Question: I am using below code on Button Click event. Along with data , web page html is getting into csv file.

'''
var data = new[]
{
new Project { CustomerName = "Big Corp", Title = "CRM updates", Deadline = DateTime.Today.AddDays(-2) },
new Project { CustomerName = "Imaginary Corp", Title = "Sales system", Deadline = DateTime.Today.AddDays(1) }
};
Response.ClearContent();
Response.ContentType = "application/csv";
Response.AddHeader("content-disposition", @"attachment;filename=""export.csv""");
var preamble = Encoding.UTF8.GetPreamble();
Response.OutputStream.Write(preamble, 0, preamble.Length);
using (var writer = new StreamWriter(Response.OutputStream))
using (var csvWriter = new CsvWriter(writer, System.Globalization.CultureInfo.CurrentCulture))
{
//csvWriter.Configuration.Delimiter = Environment.NewLine;
csvWriter.Configuration.HasHeaderRecord = true;
csvWriter.Configuration.AutoMap<Project>();
//csvWriter.WriteHeader<Project>();
//csvWriter.WriteRecords(data);
csvWriter.Configuration.Delimiter = ",";
csvWriter.WriteField("CustomerName");
csvWriter.WriteField("Title");
csvWriter.WriteField("Deadline");
csvWriter.NextRecord();
foreach (var project in data)
{
csvWriter.WriteField(project.CustomerName);
csvWriter.WriteField(project.Title);
csvWriter.WriteField(project.Deadline);
csvWriter.WriteField(Environment.NewLine);
csvWriter.NextRecord();
}
csvWriter.Flush();
writer.Flush();
}
'''
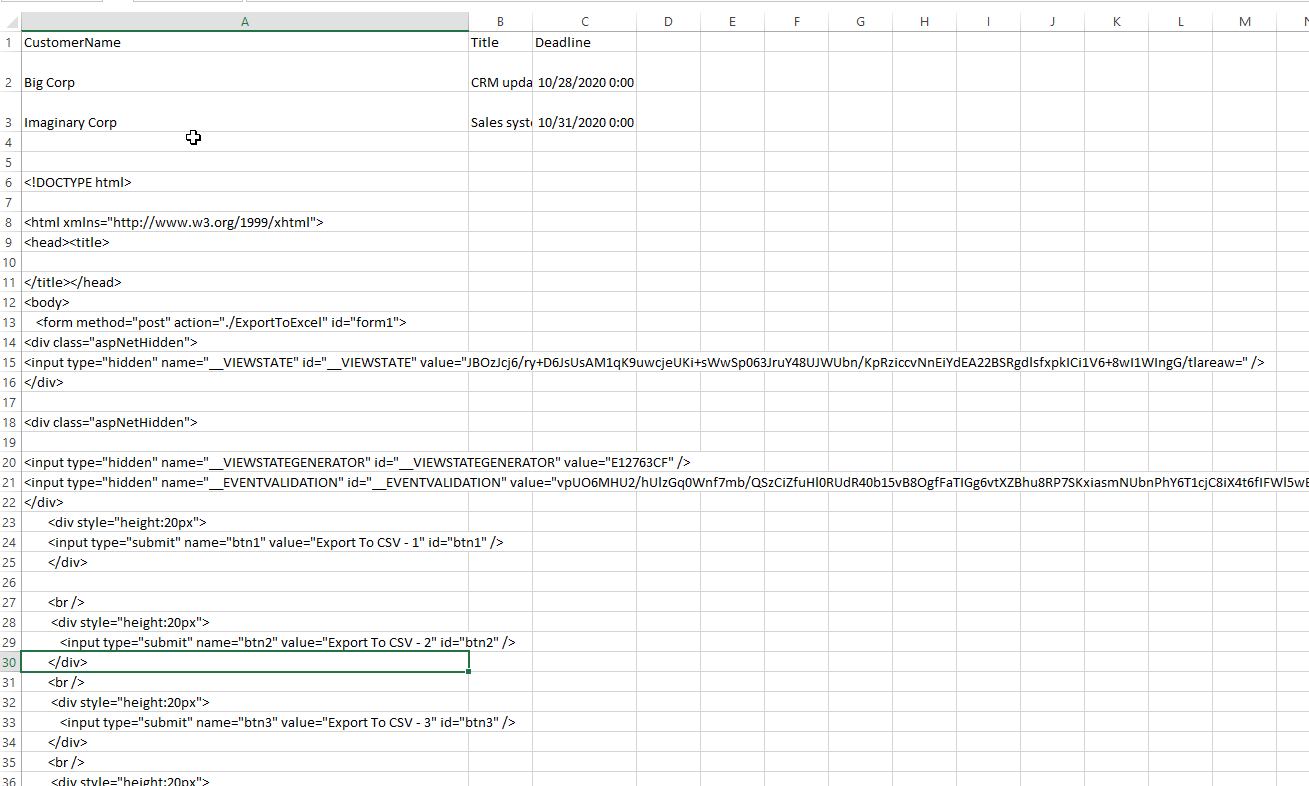
Answer: Try adding 'Response.End();'
'''
using (var writer = new StreamWriter(Response.OutputStream))
using (var csvWriter = new CsvWriter(writer, System.Globalization.CultureInfo.CurrentCulture))
{
csvWriter.Configuration.HasHeaderRecord = true; // Only used with WriteRecords(), defaults to true.
csvWriter.Configuration.AutoMap<Project>(); // This is used to create a ClassMap. CsvWriter will use AutoMap if no map is passed to it.
csvWriter.Configuration.Delimiter = ",";
csvWriter.WriteField("CustomerName");
csvWriter.WriteField("Title");
csvWriter.WriteField("Deadline");
csvWriter.NextRecord();
foreach (var project in data)
{
csvWriter.WriteField(project.CustomerName);
csvWriter.WriteField(project.Title);
csvWriter.WriteField(project.Deadline);
csvWriter.WriteField(Environment.NewLine); // Not necessary. NextRecord() adds a newline. This will add a newline as a field in quotes.
csvWriter.NextRecord();
}
csvWriter.Flush(); // You almost never want to use this. Mostly used by the backend code. NextRecord calls Flush() to serialize the row to the TextWriter.
writer.Flush(); // The using statement will do this for you.
}
Response.End();
'''
You could make it a lot easier on yourself and just use 'WriteRecords()'. The only configuration that is necessary is 'csvWriter.Configuration.Delimiter = ",";' 'CurrentCulture' uses a different delimiter. Otherwise all the other configurations you added are the default configurations.
'''
using (var writer = new StreamWriter(Response.OutputStream))
using (var csvWriter = new CsvWriter(writer, System.Globalization.CultureInfo.CurrentCulture))
{
csvWriter.Configuration.Delimiter = ",";
csvWriter.WriteRecords(data);
}
Response.End();
'''